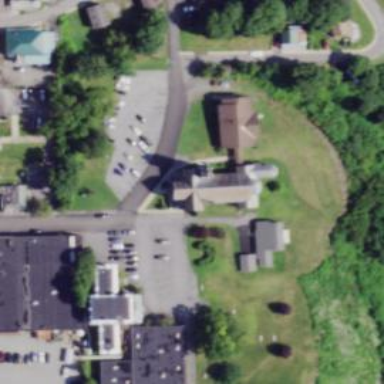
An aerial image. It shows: Place of worship.